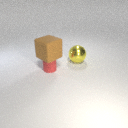
large yellow metal sphere to the right of small red rubber cylinder